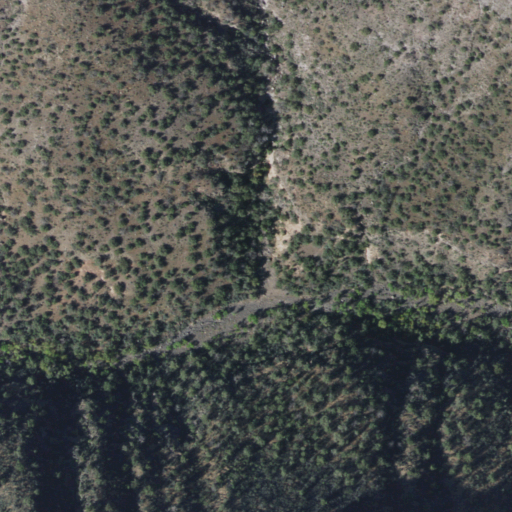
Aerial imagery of valley in Arizona named Indian Spring Canyon containing only shrub